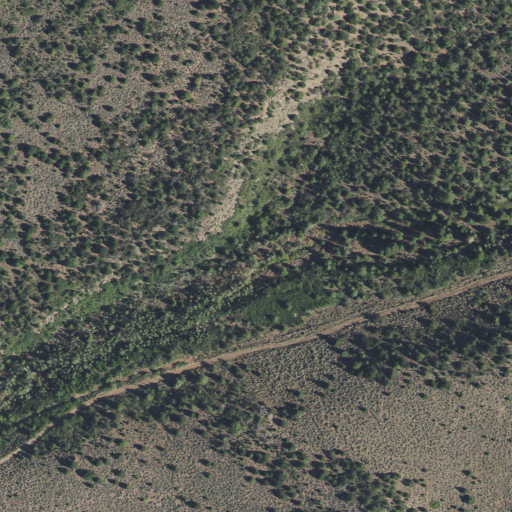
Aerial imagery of valley in Utah named Patterson Hollow containing evergreen forest and shrub